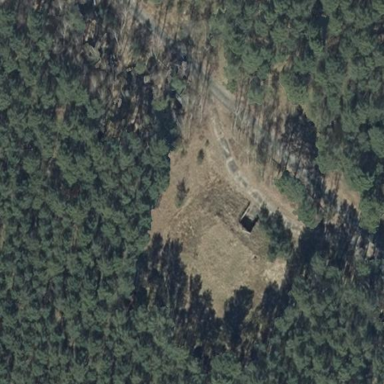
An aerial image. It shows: Military bunker.